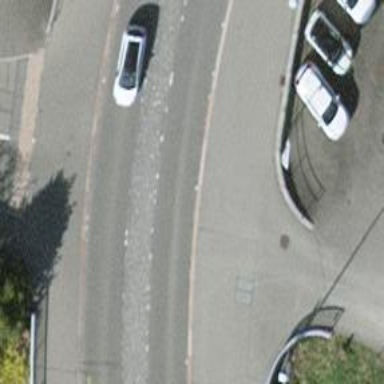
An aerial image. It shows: Unmarked road crossing.